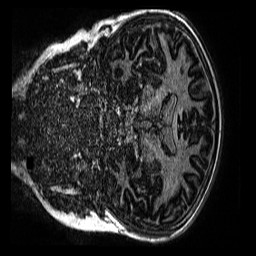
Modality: MP2RAGE
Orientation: coronal
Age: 11
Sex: male
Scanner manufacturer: siemens
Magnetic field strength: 3 T
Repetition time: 4 s
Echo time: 0.00299 s